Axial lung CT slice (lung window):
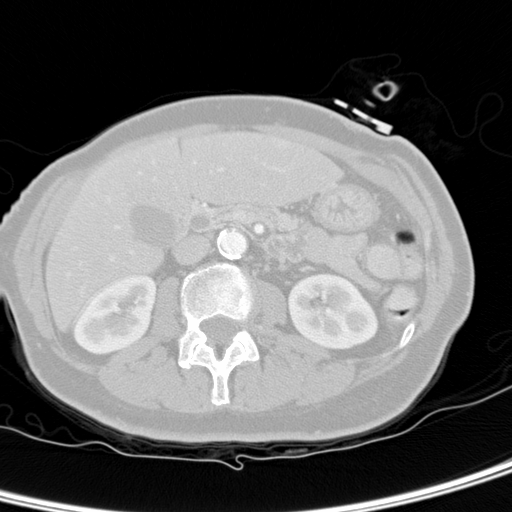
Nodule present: no